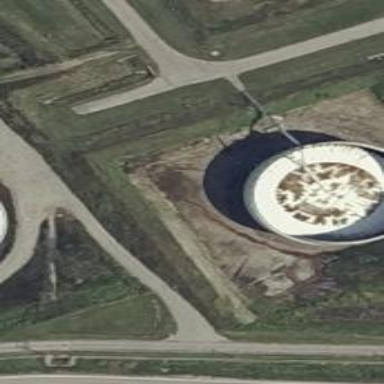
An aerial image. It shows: Storage tank building.